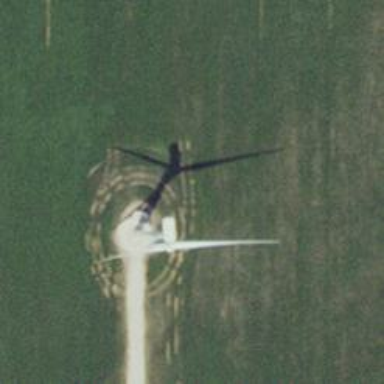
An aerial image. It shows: Wind generator using horizontal axis wind turbines.